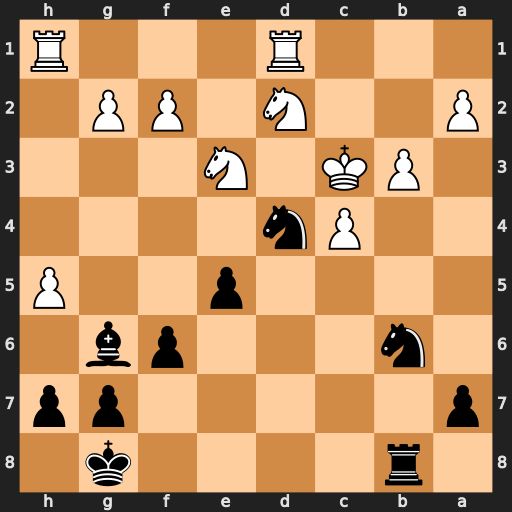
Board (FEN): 1r4k1/p5pp/1n3pb1/4p2P/2Pn4/1PK1N3/P2N1PP1/3R3R
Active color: b
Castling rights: -
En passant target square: -
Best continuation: Na4+ bxa4 Ne2#